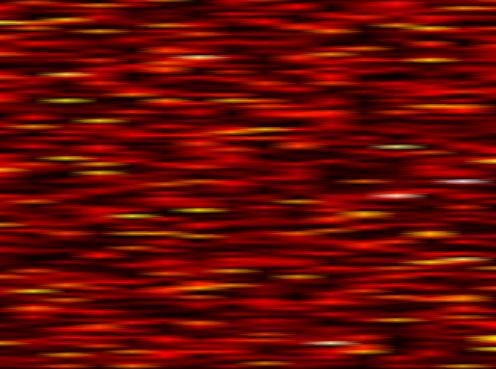
Label: FBMC